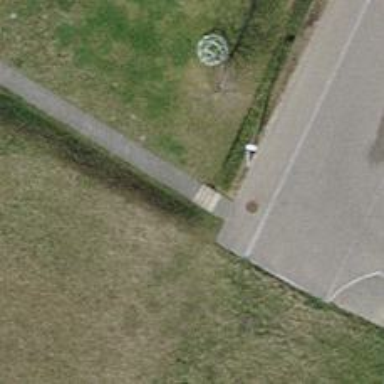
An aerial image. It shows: Road with steps.